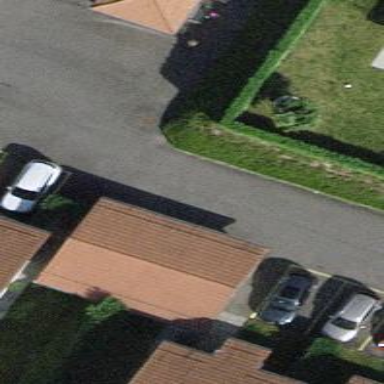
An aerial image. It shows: Group of garages.